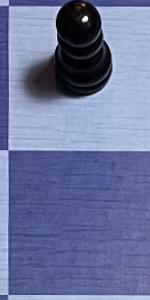
Label: Empty